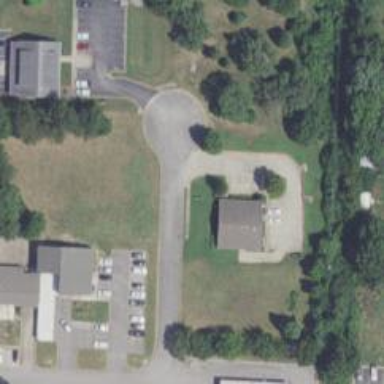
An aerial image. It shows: Healthcare clinic.